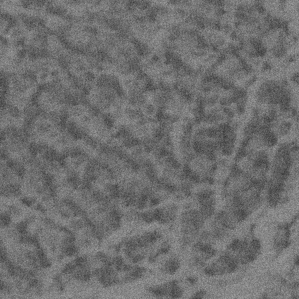
Label: frost